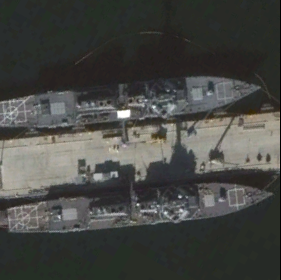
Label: destroyer